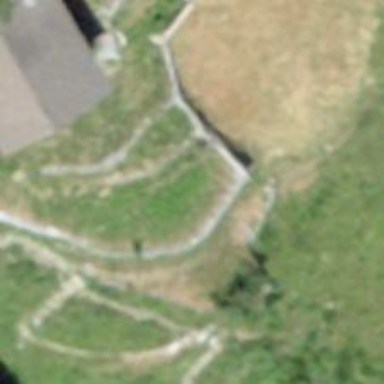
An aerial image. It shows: Dry stone wall barrier.